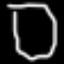
Label: octagon